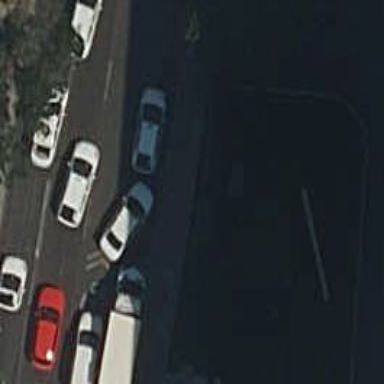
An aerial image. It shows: Taxi stand.